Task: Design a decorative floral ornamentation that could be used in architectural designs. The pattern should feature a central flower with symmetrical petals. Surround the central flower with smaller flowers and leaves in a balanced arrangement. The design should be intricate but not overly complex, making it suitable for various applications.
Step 1732:
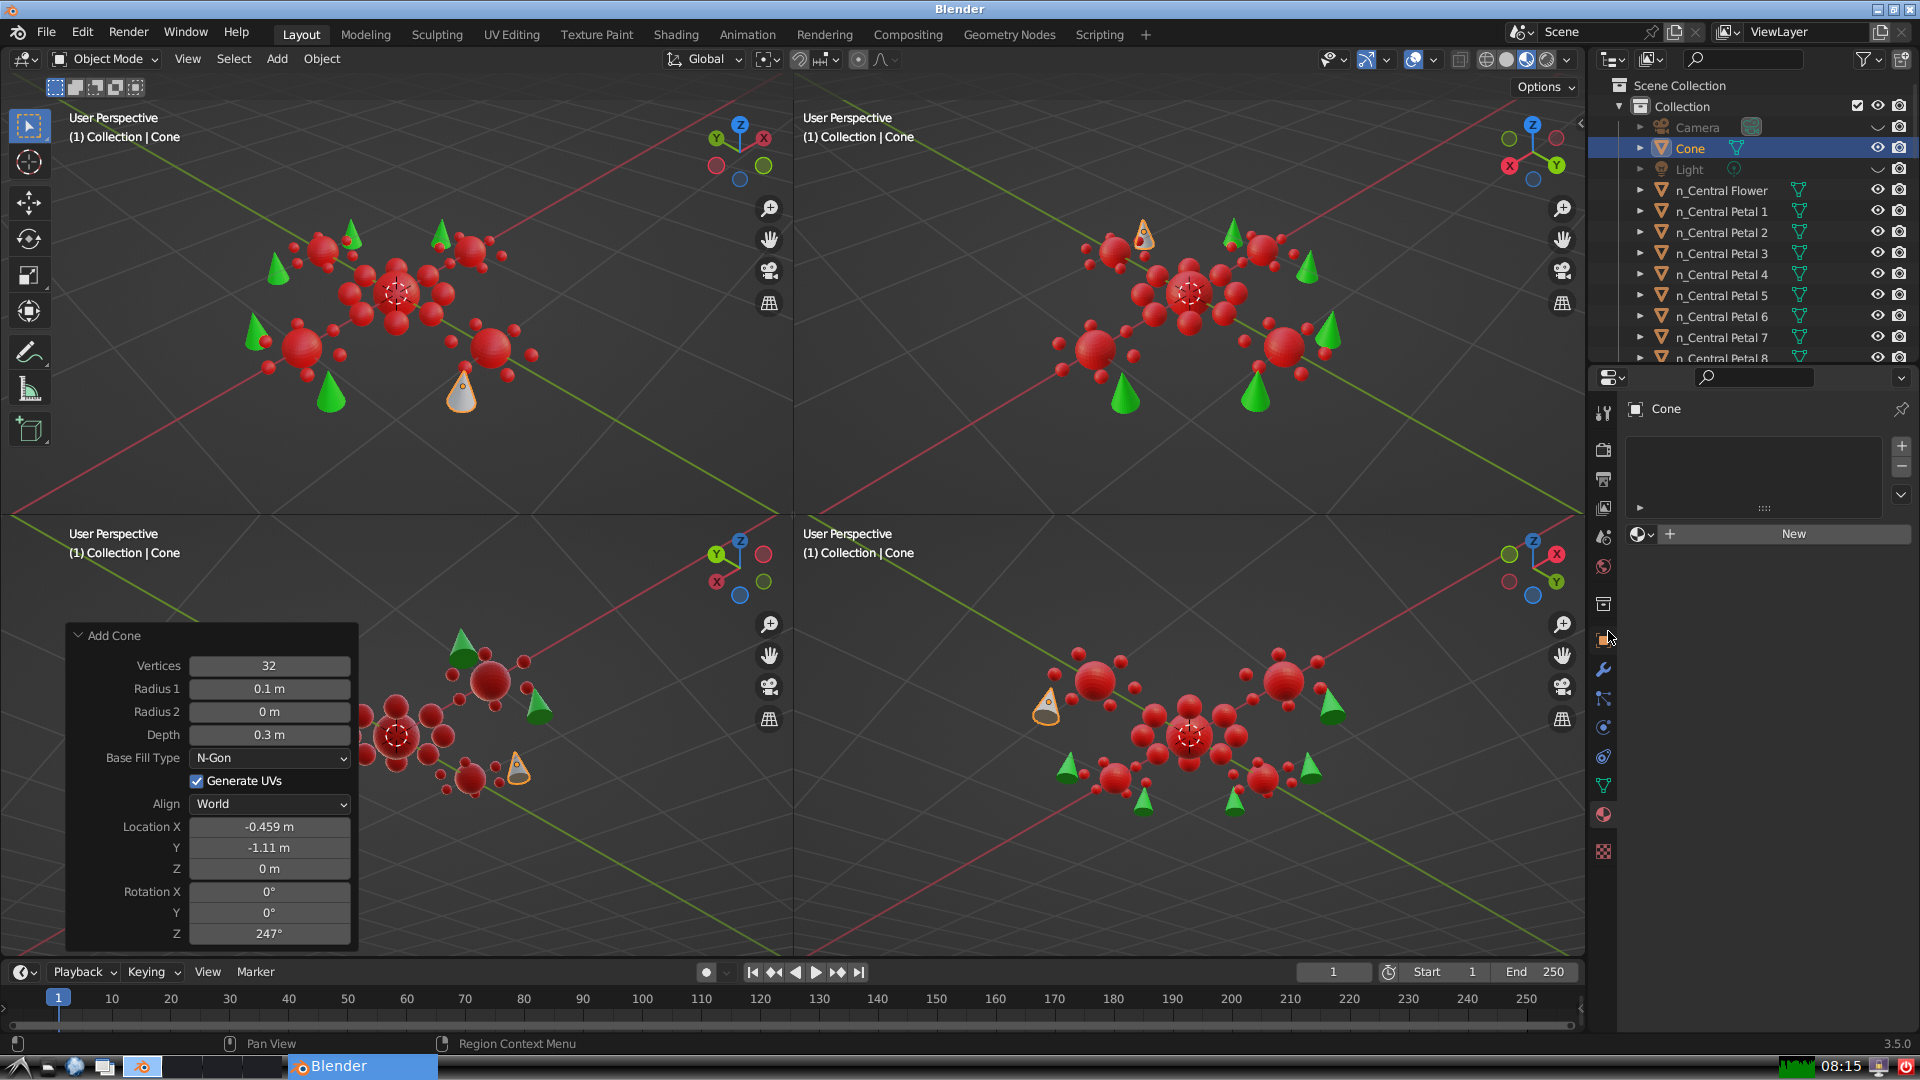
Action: click: no